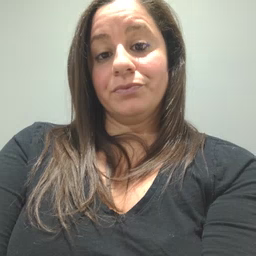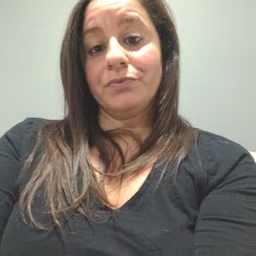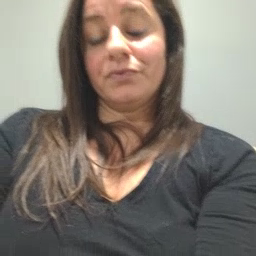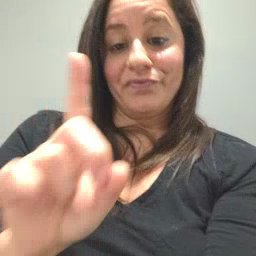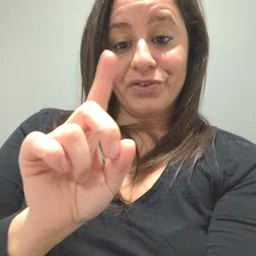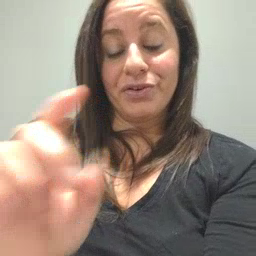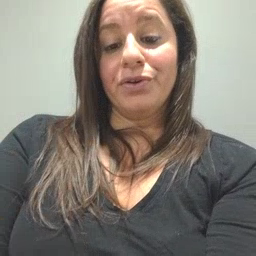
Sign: finger